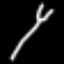
Label: fork